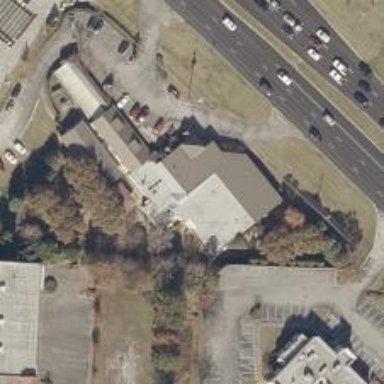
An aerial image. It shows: Veterinary facility.